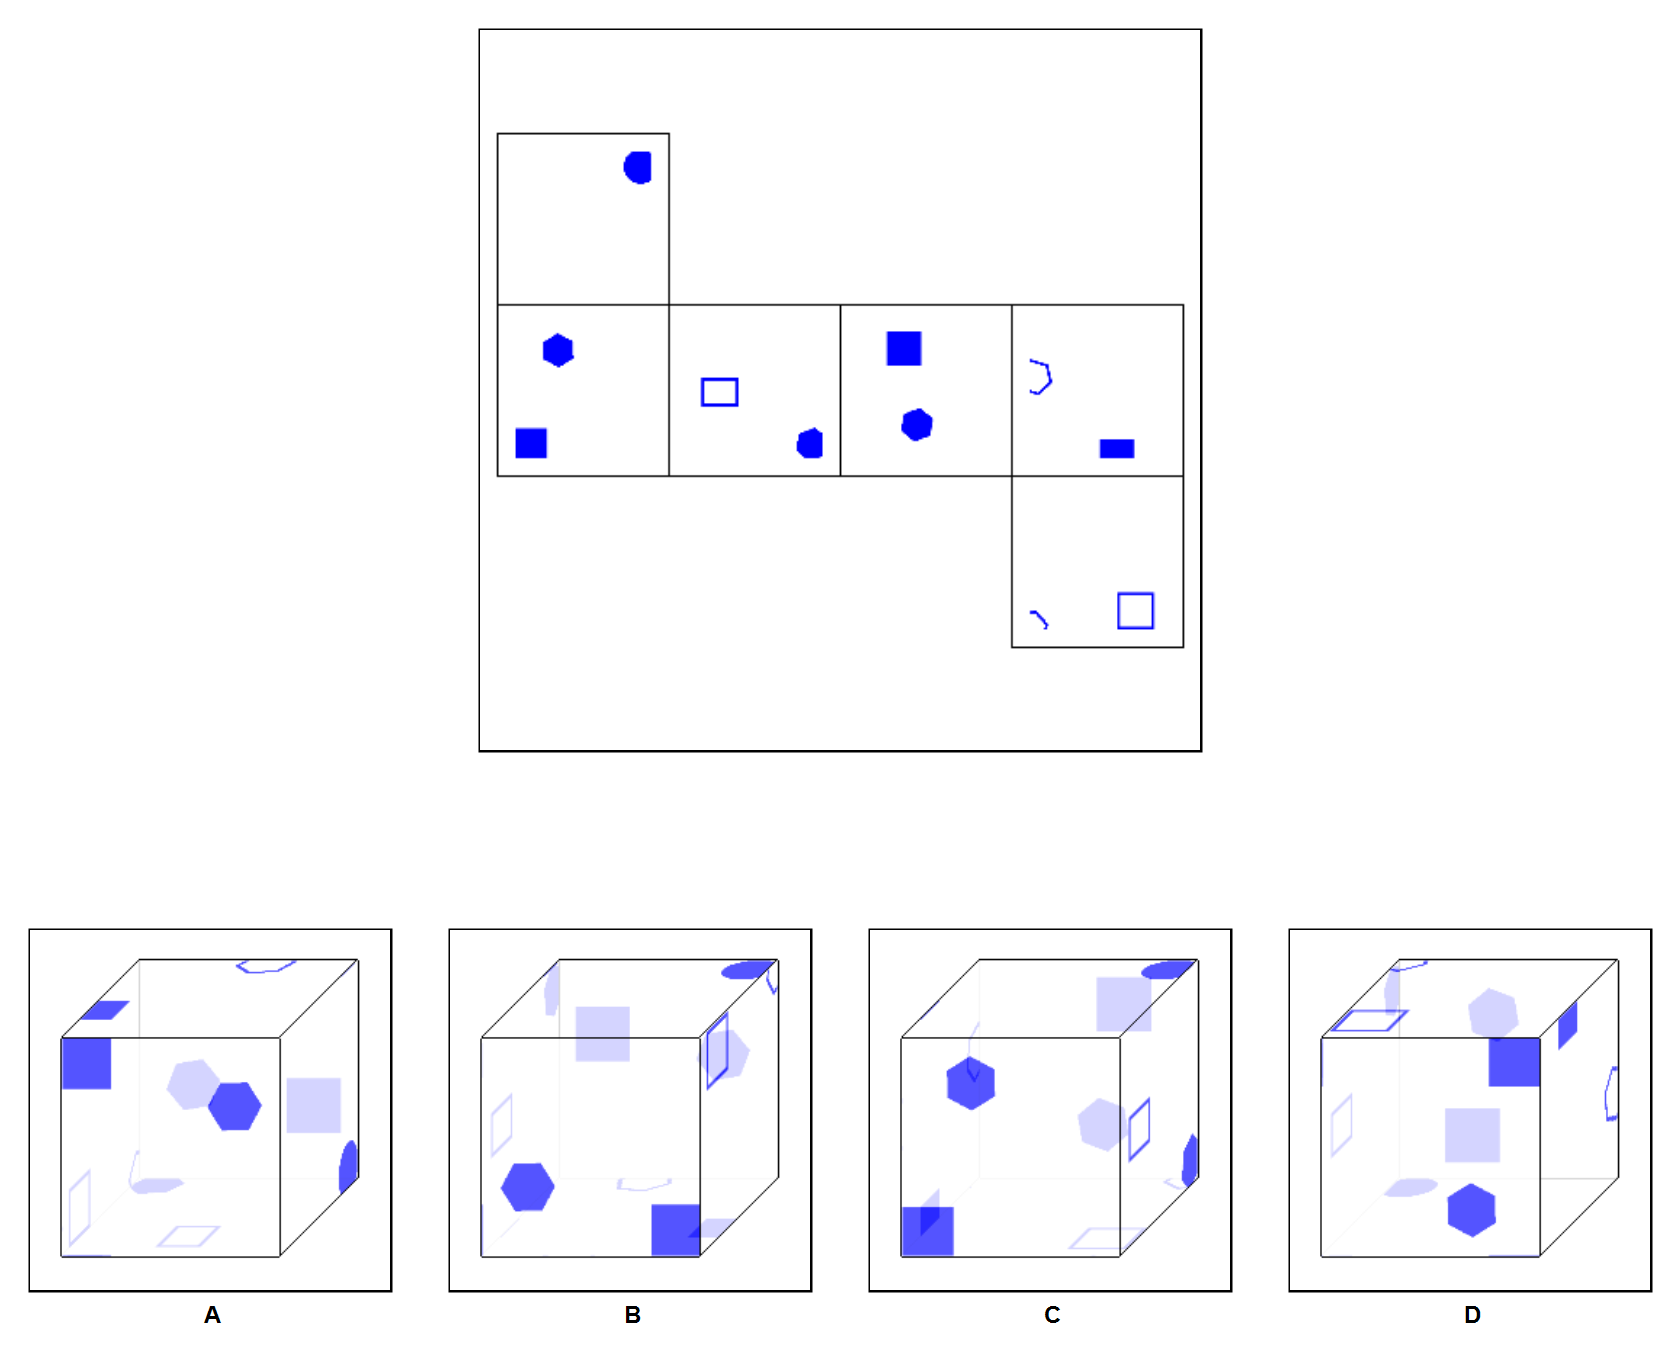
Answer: B